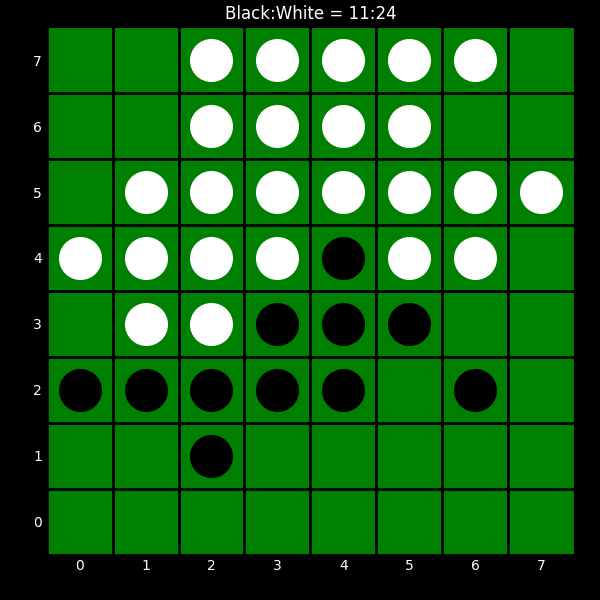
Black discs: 11
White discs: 24